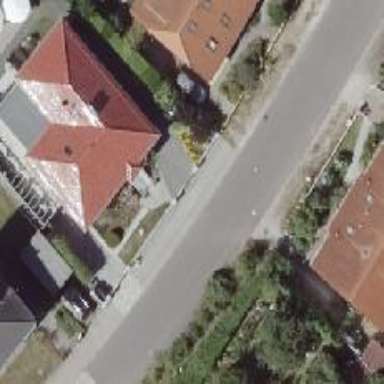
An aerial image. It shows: Residential road with asphalt surface. There is sidewalk on the left side.